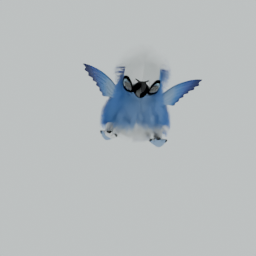
Label: animals